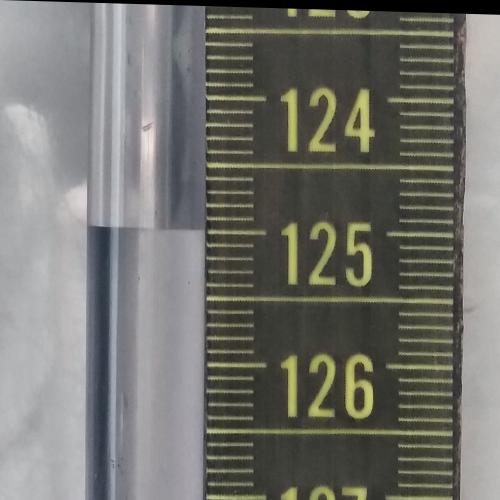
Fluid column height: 125.0 cm